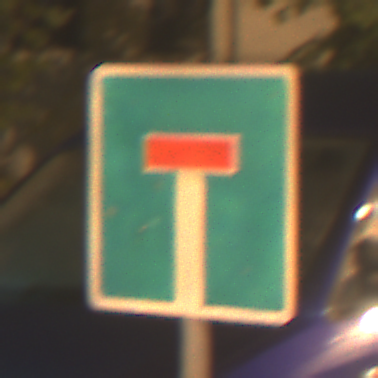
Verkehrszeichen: Sackgasse
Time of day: Night
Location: Outdoor (Urban)
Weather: Clear
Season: NotSpecified
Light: Artificial